Interaction volume radius: 10 \u00c5
Interaction volume height: 15 \u00c5
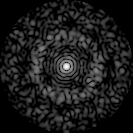
Disorder parameter: 0.8323